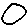
Label: circle